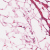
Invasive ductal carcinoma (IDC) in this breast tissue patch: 1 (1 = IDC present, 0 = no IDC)